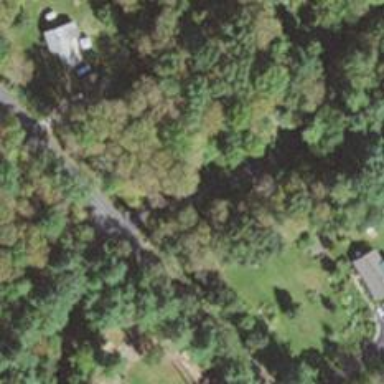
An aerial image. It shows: Residential driveway.